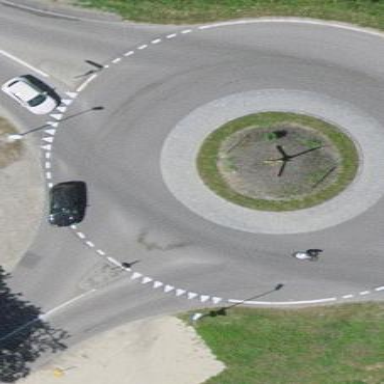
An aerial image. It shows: Primary highway intersecting roundabout.